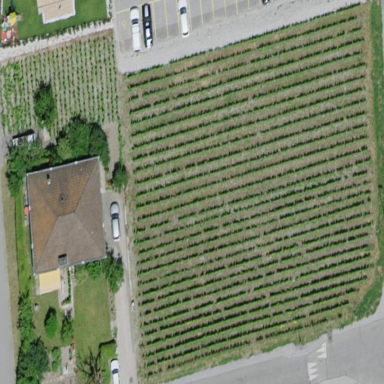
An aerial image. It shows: Vineyard where grapes are grown.